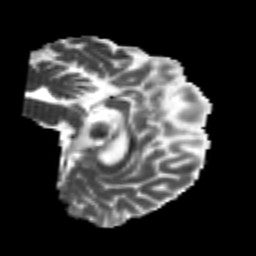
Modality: MD
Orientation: sagittal
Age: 25
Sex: female
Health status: healthy
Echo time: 0.074 s